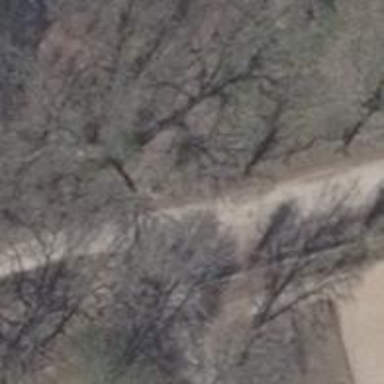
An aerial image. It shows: Dirt driveway with grade4 tracktype.